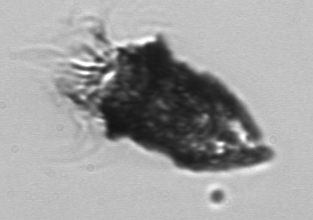
Label: Tintinnopsis